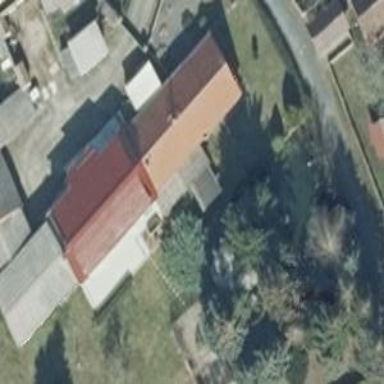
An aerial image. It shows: Detached house with gabled roof made of red roof tiles.